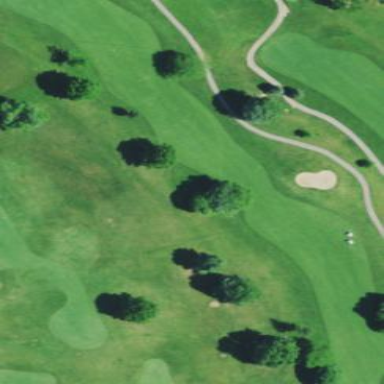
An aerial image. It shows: Golf fairway surrounded by grass.